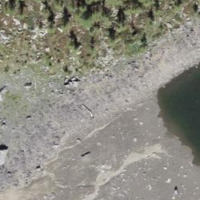
EUNIS habitat code: 31
Species observed at this site:
Geum montanum